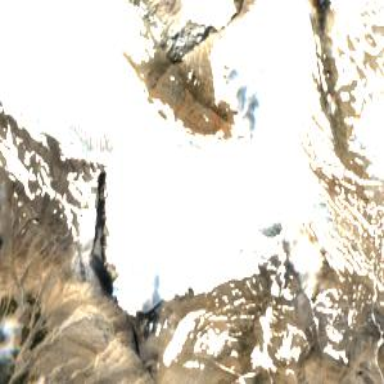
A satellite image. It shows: Majestic glacier in the distance.